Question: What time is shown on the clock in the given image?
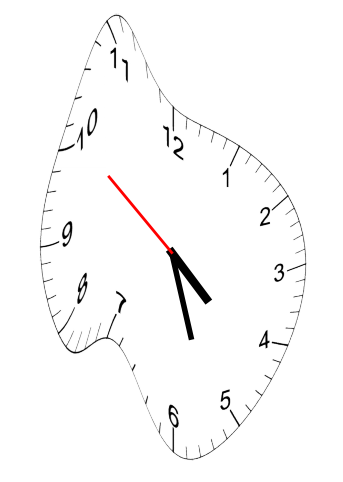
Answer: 04:26:51